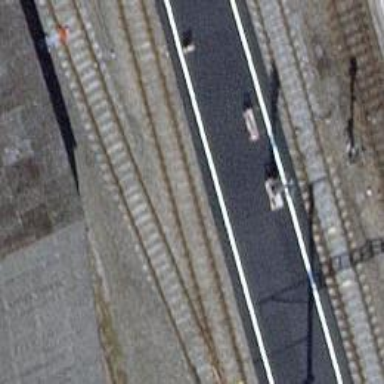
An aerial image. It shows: Railway yard with one track.